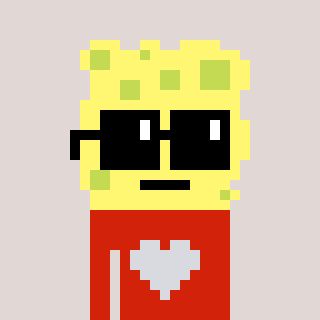
a pixel art character with square black sunglasses, a sponge-shaped head and a red-colored body on a warm background